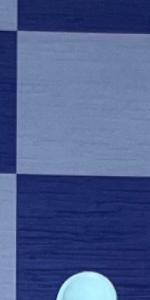
Label: Empty